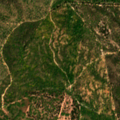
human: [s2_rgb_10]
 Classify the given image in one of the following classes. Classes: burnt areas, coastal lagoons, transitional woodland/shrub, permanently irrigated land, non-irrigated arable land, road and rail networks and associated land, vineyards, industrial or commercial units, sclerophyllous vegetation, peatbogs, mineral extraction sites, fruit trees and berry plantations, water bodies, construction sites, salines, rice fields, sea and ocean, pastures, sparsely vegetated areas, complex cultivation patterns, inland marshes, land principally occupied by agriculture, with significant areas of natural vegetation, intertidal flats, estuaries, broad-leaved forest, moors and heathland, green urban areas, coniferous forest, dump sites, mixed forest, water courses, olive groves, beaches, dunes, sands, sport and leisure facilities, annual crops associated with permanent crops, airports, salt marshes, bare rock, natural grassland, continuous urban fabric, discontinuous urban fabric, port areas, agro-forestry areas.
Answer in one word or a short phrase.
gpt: continuous urban fabric